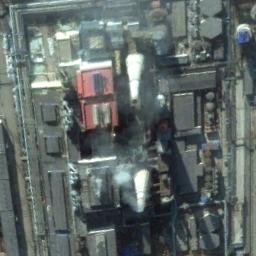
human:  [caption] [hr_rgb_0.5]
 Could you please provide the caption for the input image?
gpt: In the thermal power plant there are plants and machinery, and two chimneys emit smoke .

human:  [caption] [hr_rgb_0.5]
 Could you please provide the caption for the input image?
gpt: Many buildings are near the thermal power station .

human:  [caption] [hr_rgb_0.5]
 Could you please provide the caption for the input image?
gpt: There are two thermal power stations at the top right of the picture, and the left one is emitting smoke .

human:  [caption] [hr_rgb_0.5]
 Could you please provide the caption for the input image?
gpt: The thermal power station is next to some buildings with white mist above .

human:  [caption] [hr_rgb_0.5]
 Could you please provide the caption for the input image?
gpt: There are many buildings and two chimneys on the thermal power station .